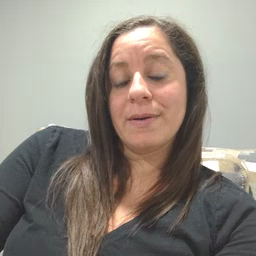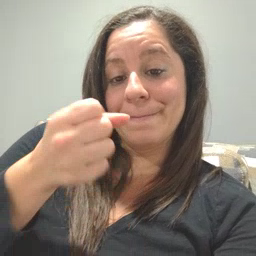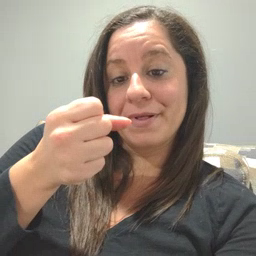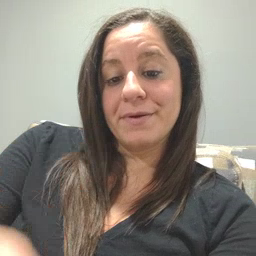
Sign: milk